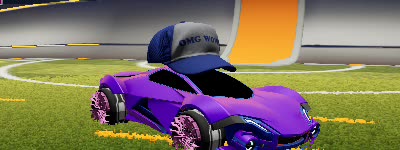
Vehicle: werewolf